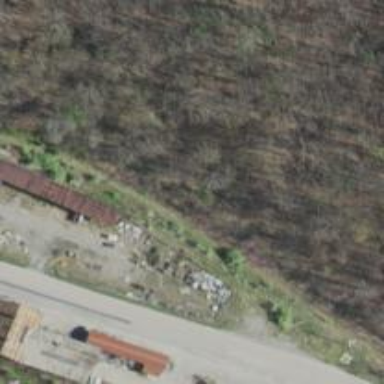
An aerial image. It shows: Rail spur service.